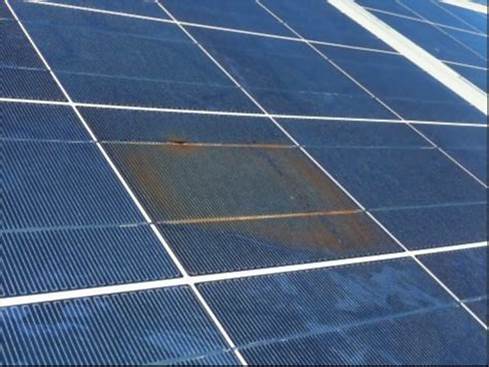
Label: Electrical-damage